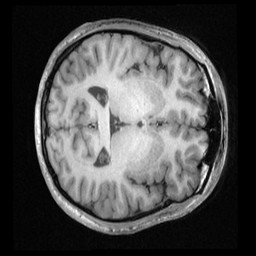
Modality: T1w
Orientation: axial
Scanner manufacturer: ge
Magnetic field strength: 3 T
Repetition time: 0.007112 s
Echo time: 0.002608 s